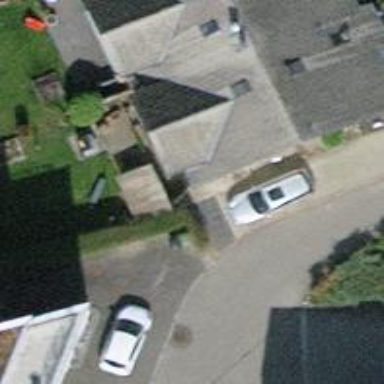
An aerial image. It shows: Terrace building.